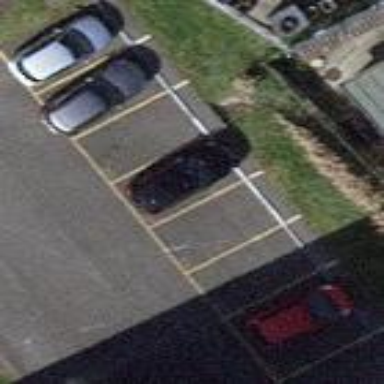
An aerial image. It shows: Parking lane with asphalt surface.